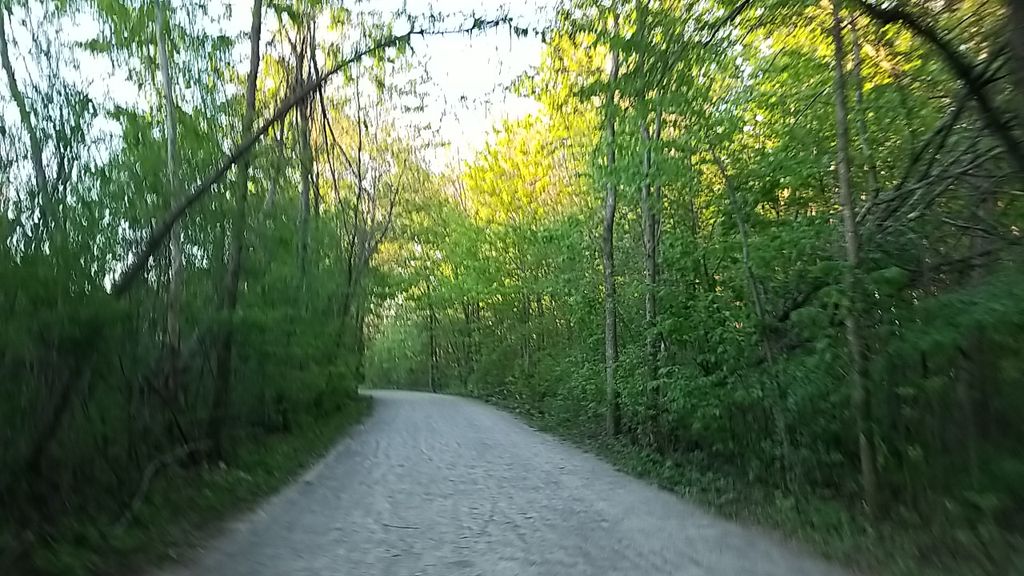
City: montreal